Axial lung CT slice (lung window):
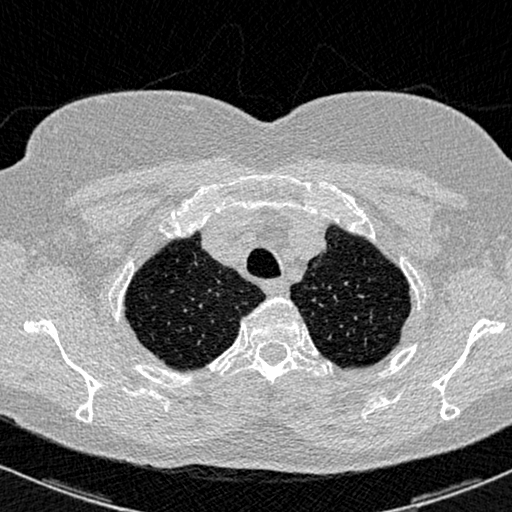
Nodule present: no